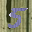
Label: 5